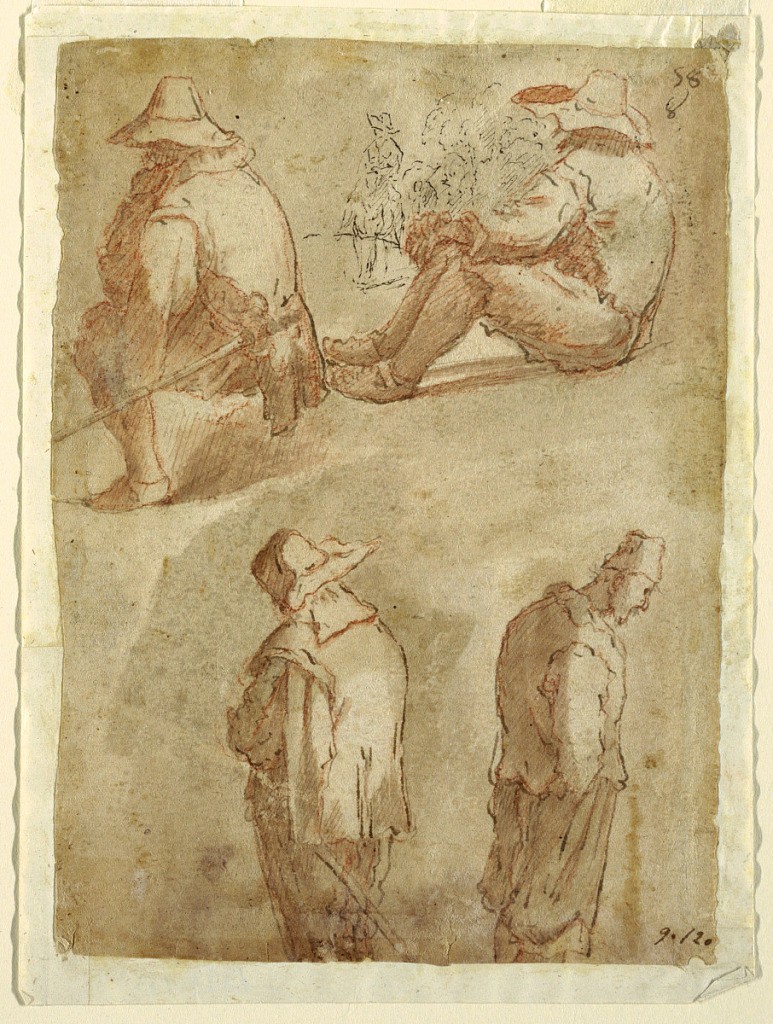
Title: Figural Studies of Five Men
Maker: Domenico Gargiulo, called Micco Spadaro, Italian, 1609 - 1675
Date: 1625–1650
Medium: Red chalk, pen and ink, brush and watercolor on paper
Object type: Drawing
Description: At top, two men in hats seated on the ground, facing left. Behind them, in ink, an equestrian figure. Below, two standing figures. The one at right wears a conical hat and has hands in his pockets.